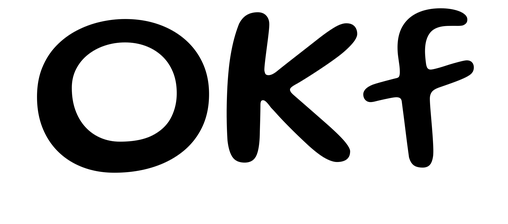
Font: Gluten_Regular